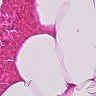
Metastatic tissue present: no